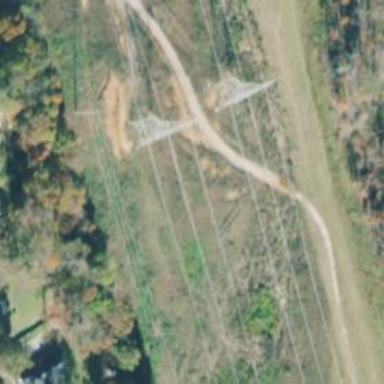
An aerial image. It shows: Lattice structure tower.